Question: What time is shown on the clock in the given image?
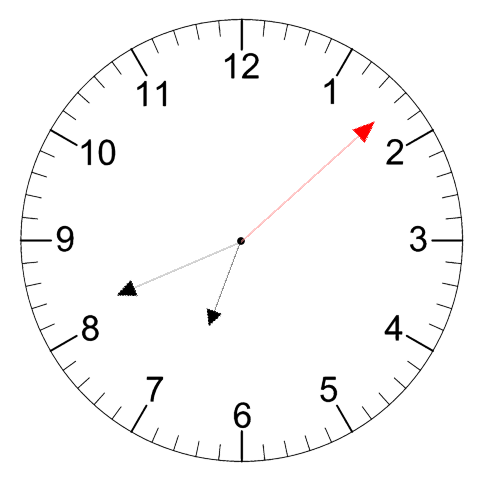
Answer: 06:41:08